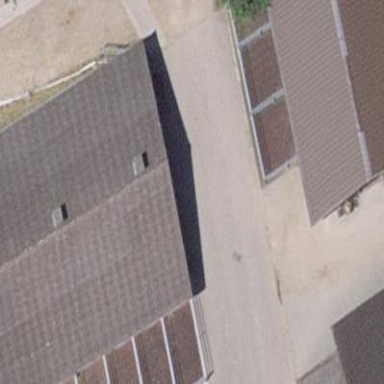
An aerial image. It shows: Stable building.